Field crop: maize
Growth stage: 2
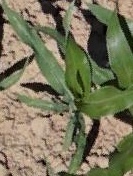
Species: maize